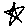
Label: star